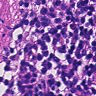
Metastatic tissue present: no